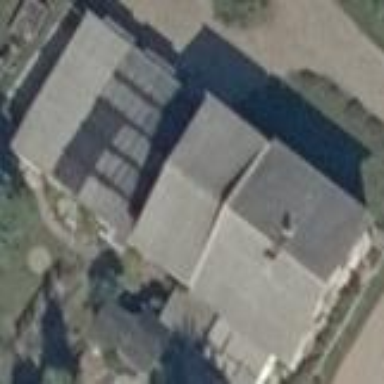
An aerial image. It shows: Detached building with gabled roof.